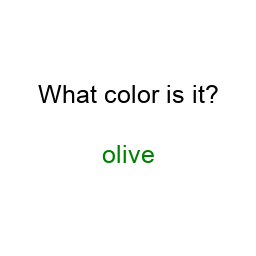
Color: green
Color name shown: olive
Background color: white
Question text color: black